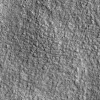
Atmospheric dust classification: not_dusty